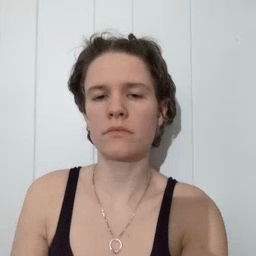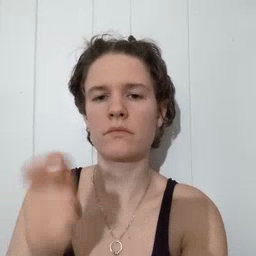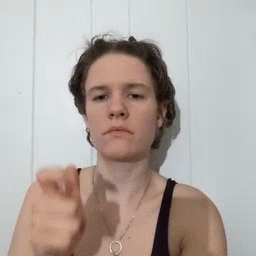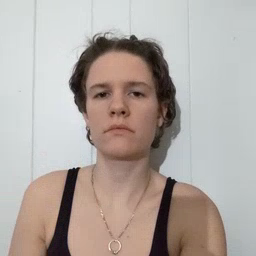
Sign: fast